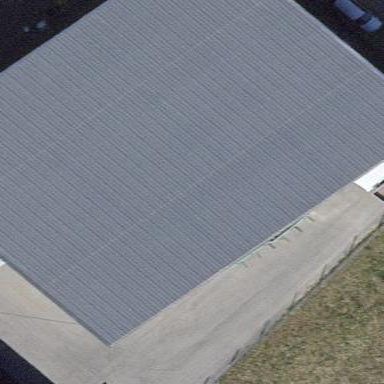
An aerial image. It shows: Industrial building.